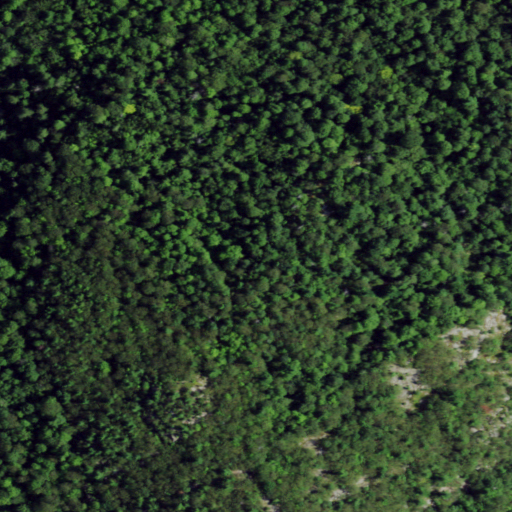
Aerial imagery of mountain in New York named Split Rock Mountain containing deciduous forest, mixed forest, evergreen forest, cultivated crops, and pasture